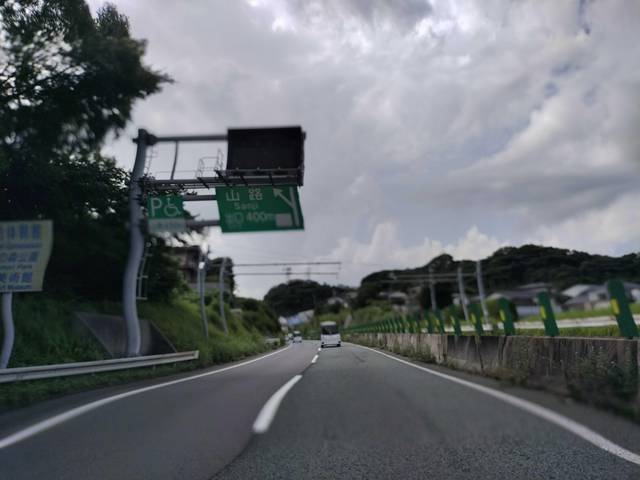
Region: Japan
Coordinates: 33.863, 130.852